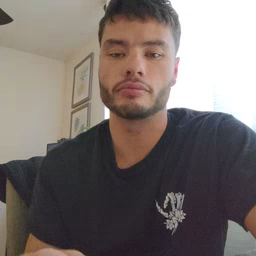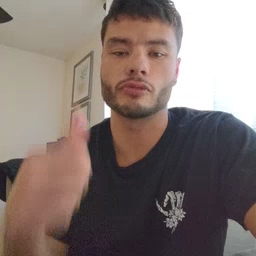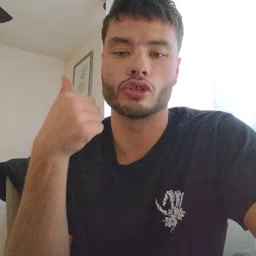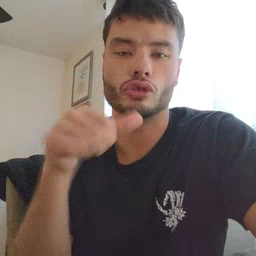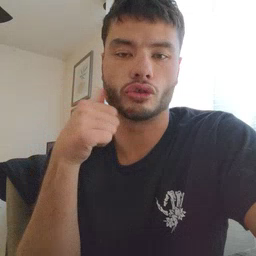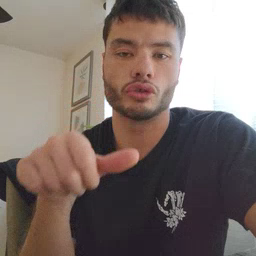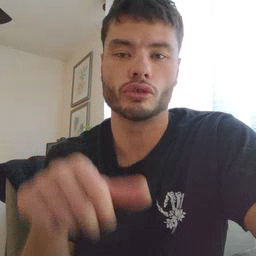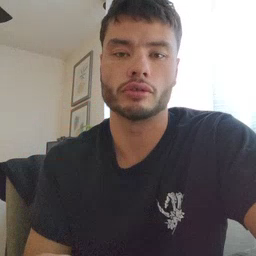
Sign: girl